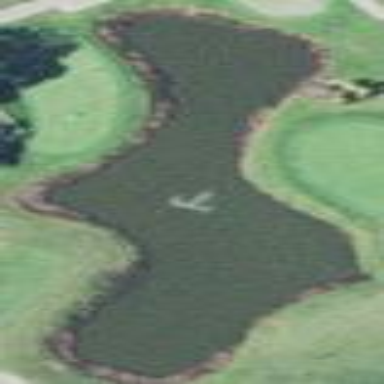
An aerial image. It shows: Pond serving as water hazard on golf course. It is natural feature of the landscape.